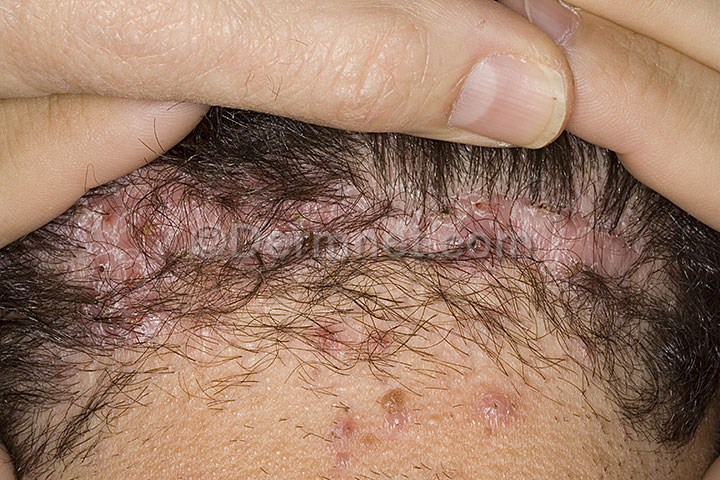
Disease: Hair Loss Photos Alopecia and other Hair Diseases